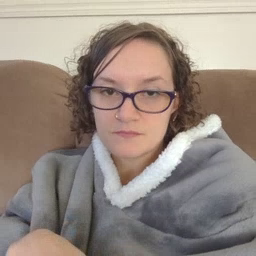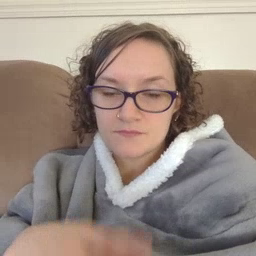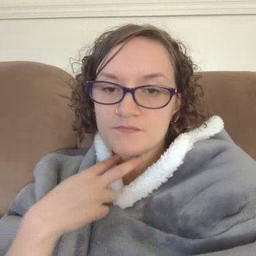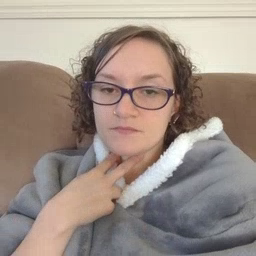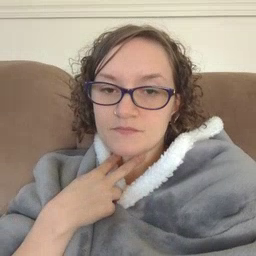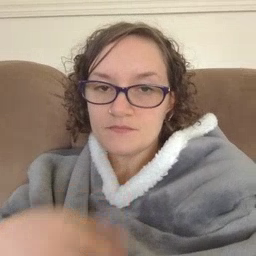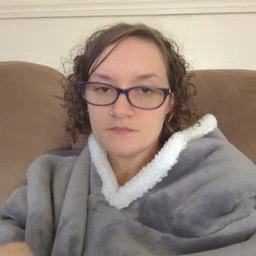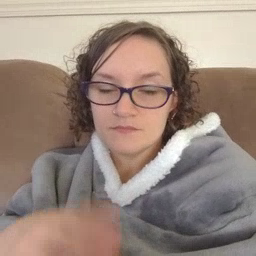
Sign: stuck